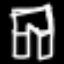
Label: pants